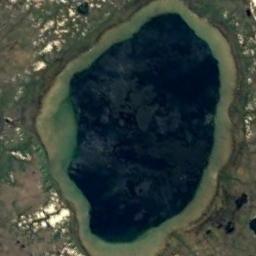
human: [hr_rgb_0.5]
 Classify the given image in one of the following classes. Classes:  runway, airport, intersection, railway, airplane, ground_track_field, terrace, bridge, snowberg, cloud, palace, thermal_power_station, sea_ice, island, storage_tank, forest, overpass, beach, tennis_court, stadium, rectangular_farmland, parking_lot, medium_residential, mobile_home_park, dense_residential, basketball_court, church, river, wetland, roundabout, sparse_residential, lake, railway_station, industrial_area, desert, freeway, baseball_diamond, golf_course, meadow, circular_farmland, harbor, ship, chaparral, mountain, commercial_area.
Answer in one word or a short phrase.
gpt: lake